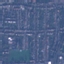
Label: Residential